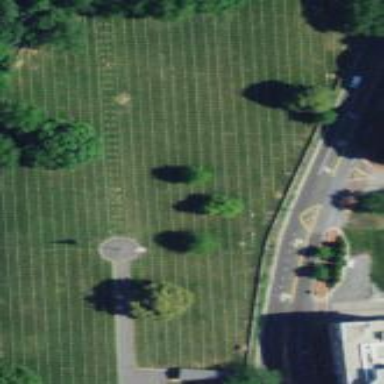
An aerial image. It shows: Cemetery.